Question: I could be way overthinking this but I'm working with Wordpress for the first time and getting used to everything is giving me a major headache.
Basically, I have a container div. I'm lazy and put a 10px padding. But for the theme I'm to create, I have a couple of 'divs' that I want to span the entire container, without the padding.
Here's a picture example:

Is there a way to bypass the container div's settings so this one bar won't be padded?
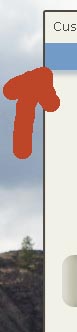
Answer: You can add negative margins on the divs that should span the entire container:
'''
div { margin-right: -10px; margin-left: -10px; }
'''